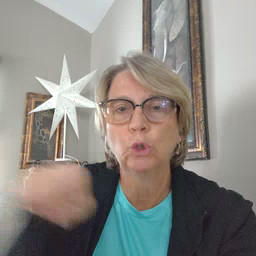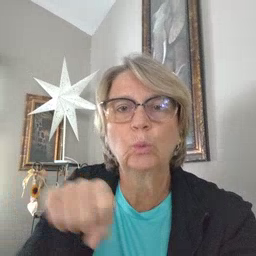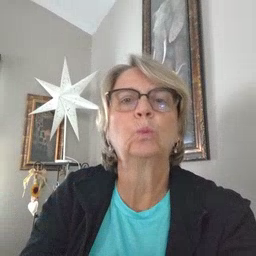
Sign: shoe